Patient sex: F
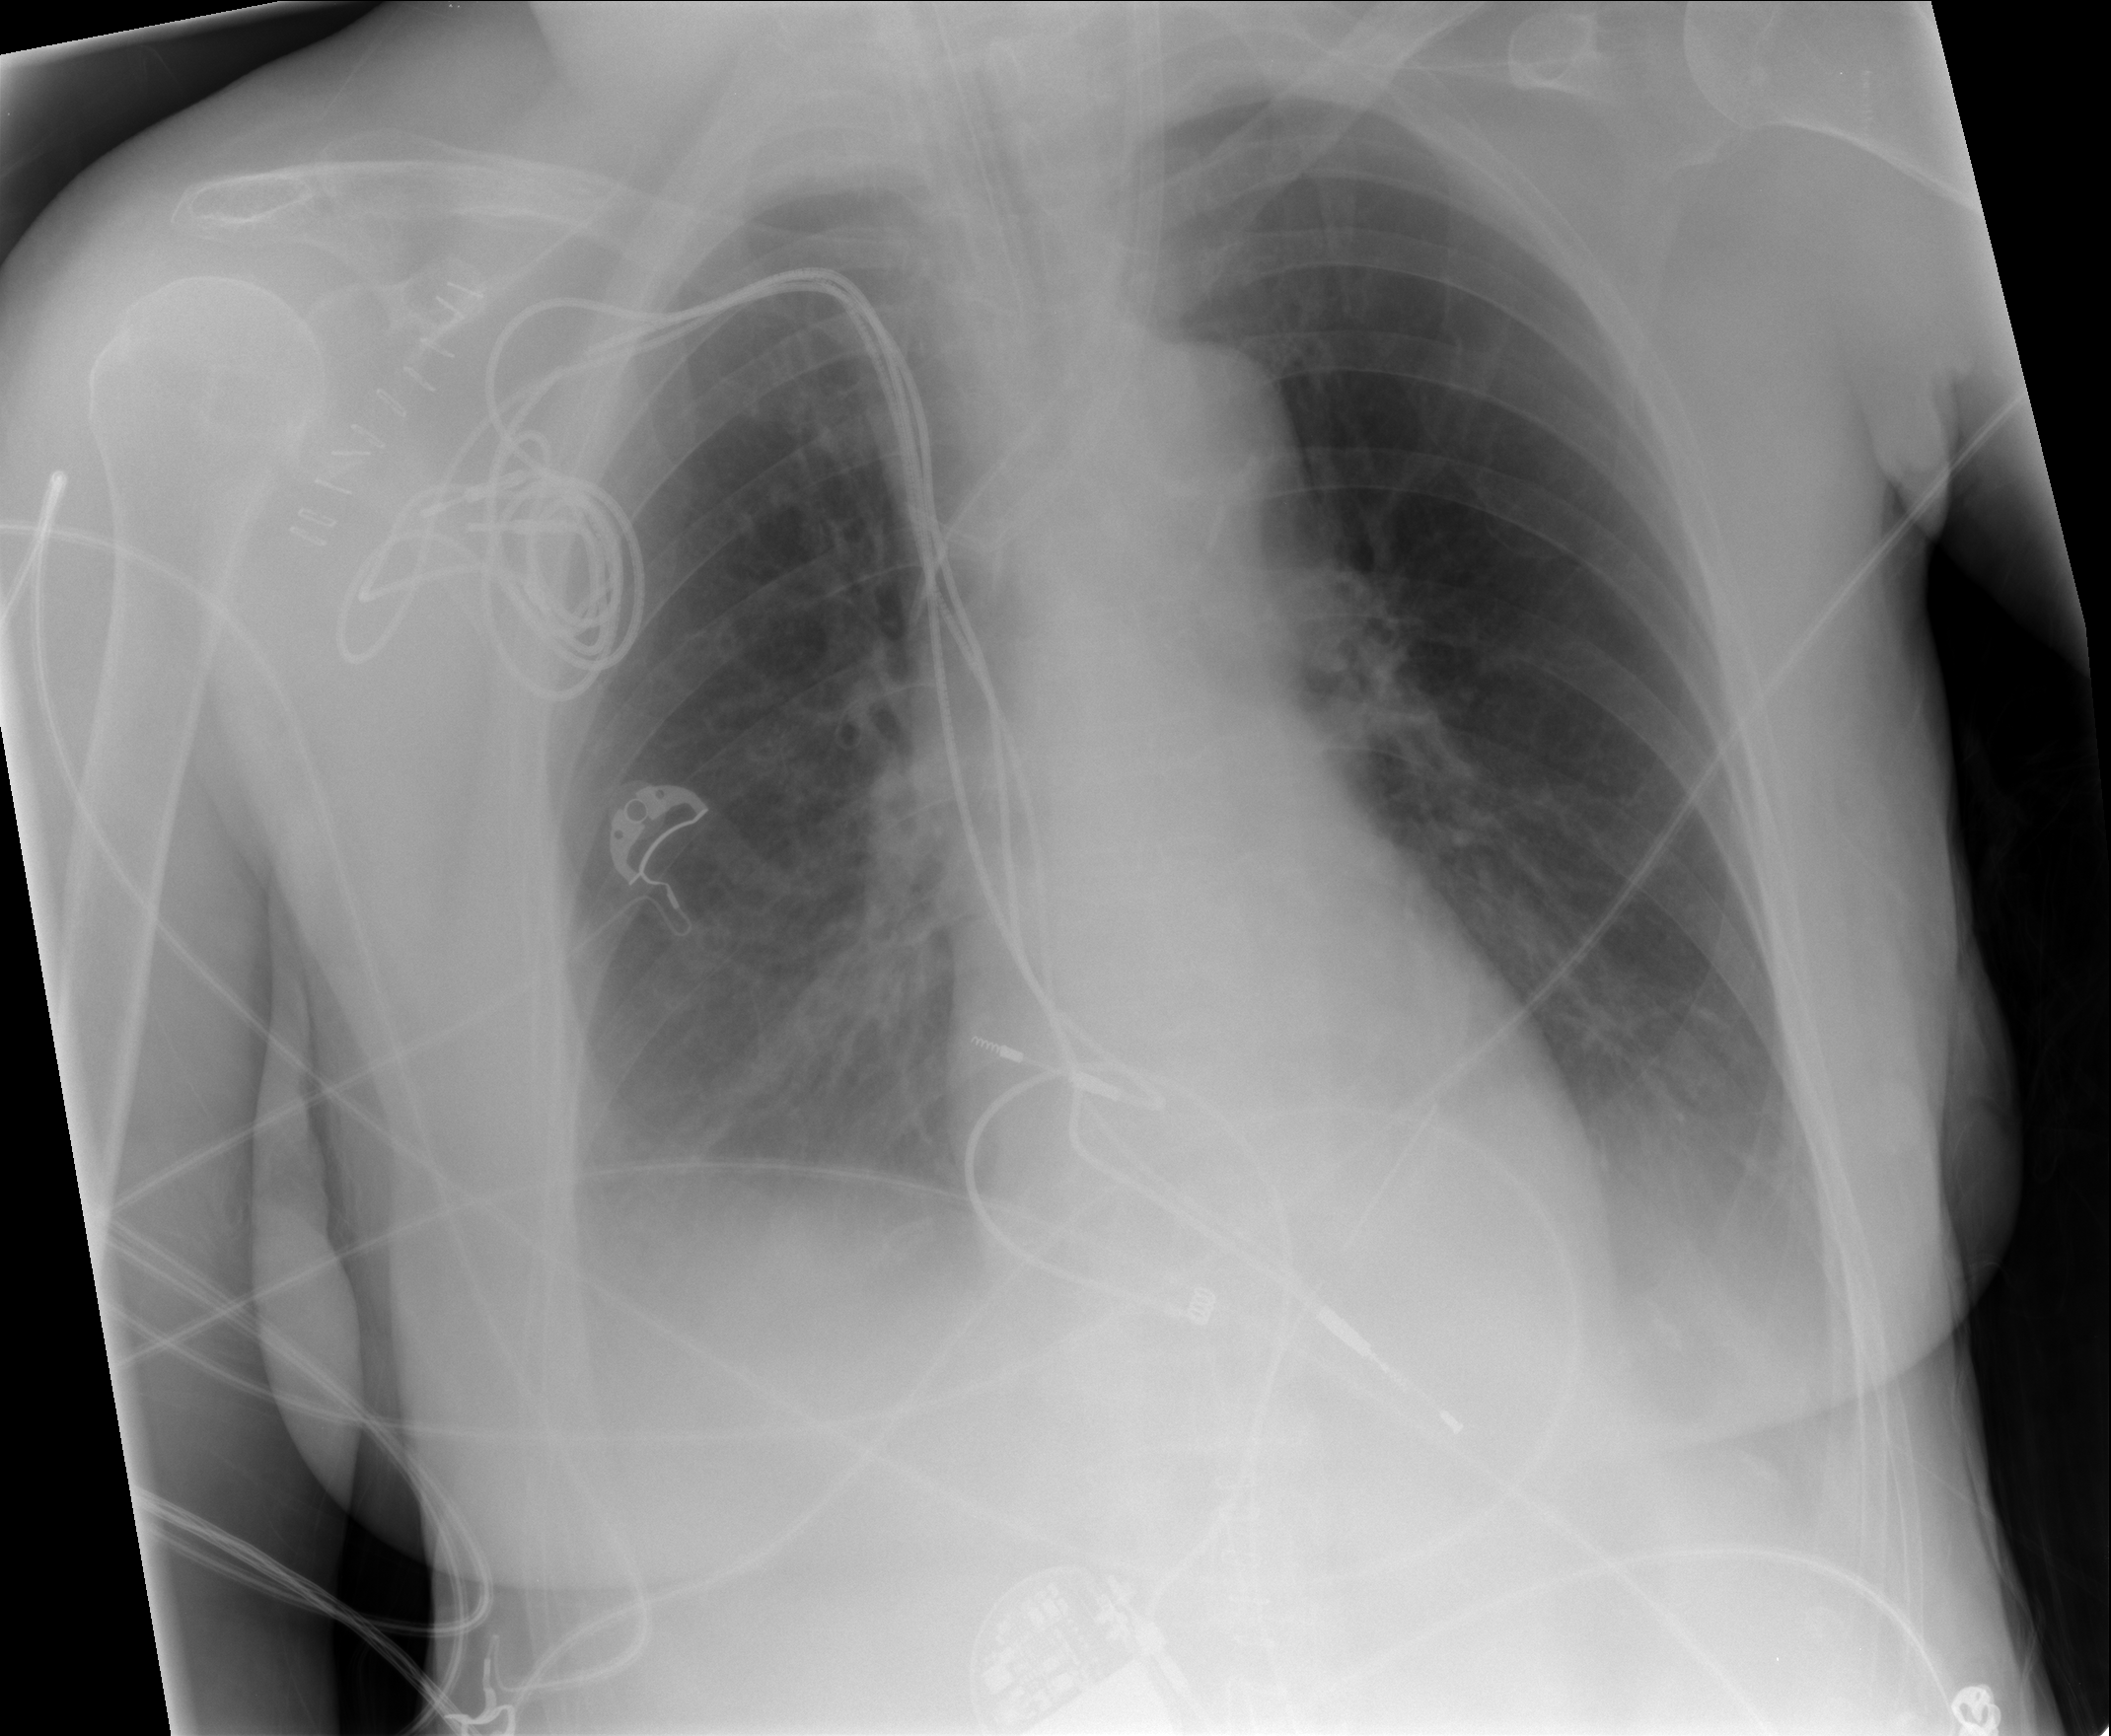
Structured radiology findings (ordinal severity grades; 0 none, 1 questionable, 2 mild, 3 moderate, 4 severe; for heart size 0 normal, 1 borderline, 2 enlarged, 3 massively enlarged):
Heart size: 0
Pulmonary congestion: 0
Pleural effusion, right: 2
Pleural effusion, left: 2
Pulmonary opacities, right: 0
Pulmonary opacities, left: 0
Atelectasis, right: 0
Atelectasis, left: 0